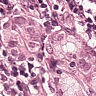
Metastatic tissue present: yes